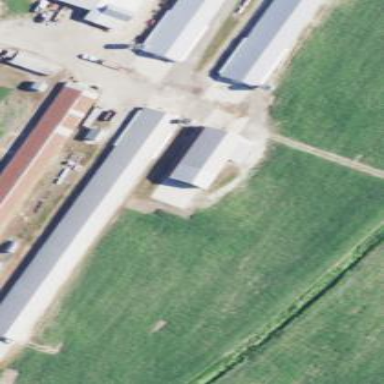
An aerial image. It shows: Farm auxiliary building.